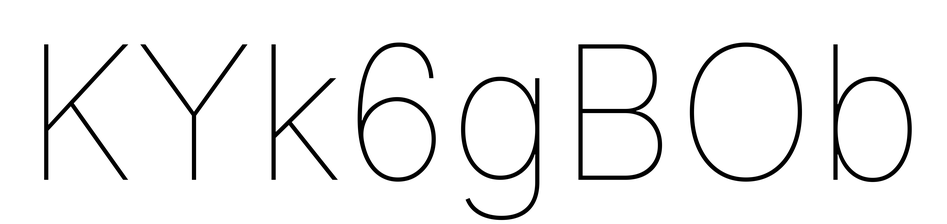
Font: Inter_Thin